Question: I ask this <URL> on other post but my problem still exist.
In codeigniter 2.1 I'm trying to display channels by category. So if i have a category called Film, i should see a list of Channels within Film. I tried a nested foreach loop to accomplish this but can't seem to get it to work in the slidshow and limit by number of row.
My model:
'''
<?php
class Pages_model extends CI_Model {
function get_channels_by_categ_tv()
{
$this->db->select('categories.category_name, channels.channel_name');
$this->db->from('type_categ');
$this->db->join('categories', 'categories.category_id = type_categ.category_id');
$this->db->join('channels', 'channels.channel_id = type_categ.channel_id');
$this->db->order_by('categories.category_id');
//$this->db->group_by(array('categories.category_id'));
$query = $this->db->get();
if($query->num_rows() == 0)
{
#no channels
return false;
}
return $query->result_array();
}
}
'''
I have this in the view:
'''
<ul class="slides">
<li>
<?php $cat_shown = ''; ?>
<div class="programe-tv_link">
<?php $cat_show = ''; $cnl_show = '';?>
<?php foreach ($category_chaneels as $category): ?>
<?php
if ($cat_show != $category['category_name']) {
$cat_show = $category['category_name'];
echo '<p>' . $cat_show . '</p>';
}
$cnl_show = $category['channel_name'];
echo '<dd><a href=""> >>' . $cnl_show . '</a></dd> ';
?>
<?php endforeach; ?>
</div>
</li>
<li>
<div class="programe-tv_link">
<p>Arte</p>
<dd> <a href="">>> Acasa</a></dd>
<dd> <a href="">>> Antena 1</a></dd>
<dd> <a href="">>> Pro TV</a></dd>
</div>
<div class="programe-tv_link">
<p>Music Box</p>
<dd> <a href="">>> Acasa</a></dd>
<dd> <a href="">>> Antena 1</a></dd>
<dd> <a href="">>> Pro TV</a></dd>
<dd> <a href="">>> TLC</a></dd>
</div>
</li>
</ul>
'''
I atache image with ilustration,
sorry for my english and if you don't understund me please write here. THX in advance.
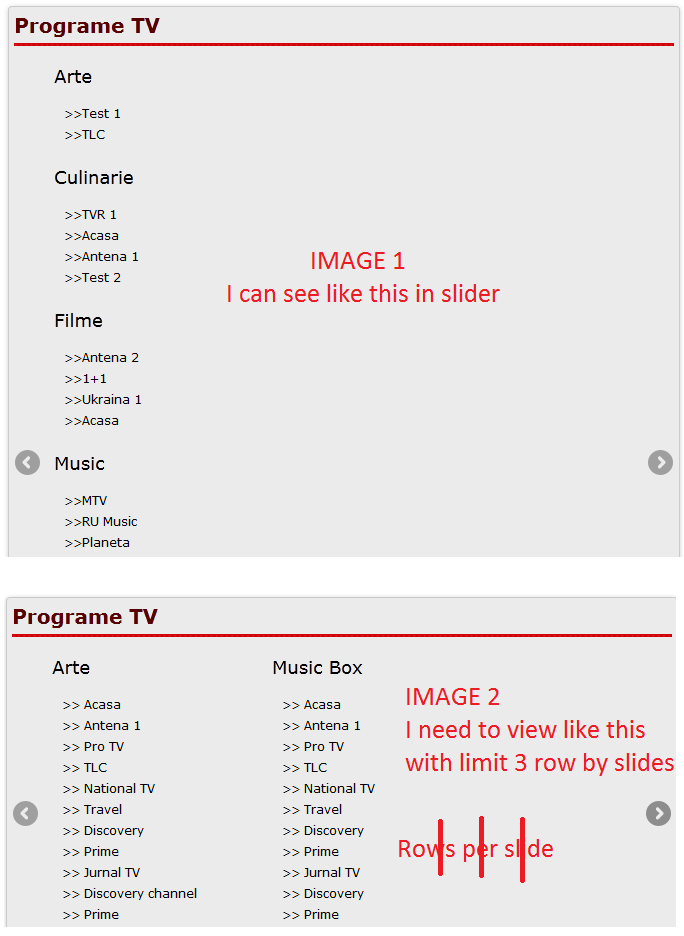
Answer: My finale code is this.
'''
<div id="programe-tv-slide" class="flexslider">
<strong>Programe TV</strong>
<div class="redLine"></div>
<?php $cat_cnl = array();
$list = array();
$i=1;
foreach ($category_chaneels as $option) {
$catname = $option['category_name'];
$chlname = $option['channel_name'];
$cat_cnl[$catname][$i] = $chlname;
$list[$i] = $catname;
$i++;
};
?>
<?php
$rows = array_chunk($cat_cnl, 4, TRUE);
foreach ($rows as $row) { //var_dump($rows);
?>
<ul class="slides">
<?php
echo ('<li>');
foreach ($row as $category => $channels) {
echo '<div class="programe-tv_link">';
echo '<p>' . $category . '</p>';
foreach ($channels as $channel) {
echo '<dd><a href="">' . $channel . '</a></dd> ';
};
echo '</div>';
};
echo ('</li>');
?>
</ul>
<?php }; ?>
</div>
'''